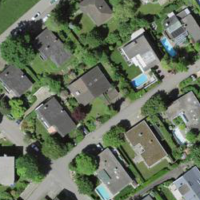
EUNIS habitat code: 55
Species observed at this site:
Leucojum vernum
Tanacetum parthenium